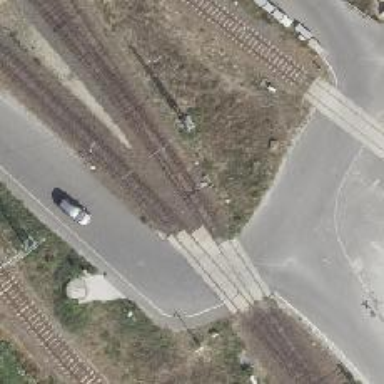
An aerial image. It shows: Railway switch.